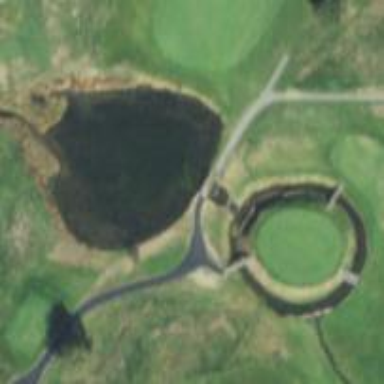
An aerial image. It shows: Pathway for golfing.